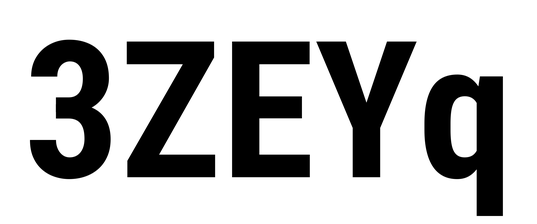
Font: Roboto_Condensed_Bold